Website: macys
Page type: billing-address
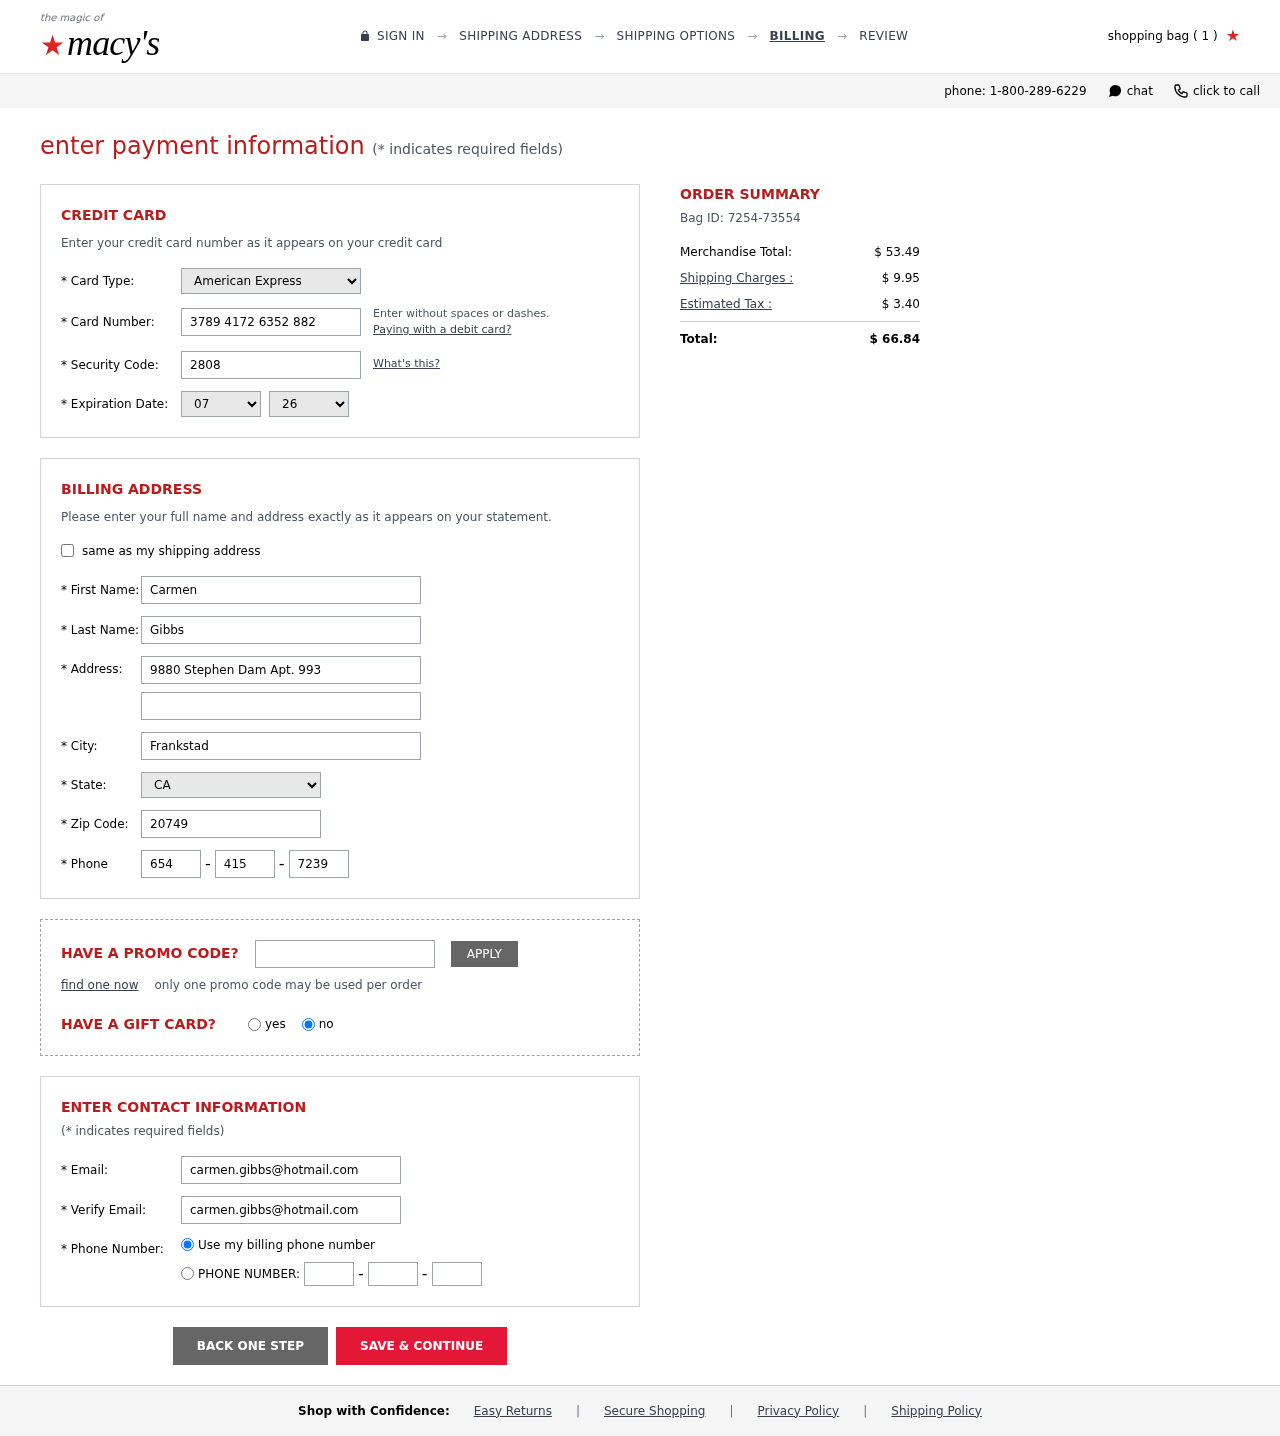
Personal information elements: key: PII_CARD_CVV
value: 2808
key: PII_CARD_EXPIRY_MONTH
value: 07
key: PII_CARD_EXPIRY_YEAR
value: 26
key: PII_CARD_NUMBER
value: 3789 4172 6352 882
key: PII_CARD_TYPE
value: American Express
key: PII_CITY
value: Frankstad
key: PII_EMAIL
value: carmen.gibbs@hotmail.com
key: PII_FIRSTNAME
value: Carmen
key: PII_LASTNAME
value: Gibbs
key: PII_PHONE_AREA
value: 654
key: PII_PHONE_PREFIX
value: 415
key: PII_PHONE_SUFFIX
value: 7239
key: PII_POSTCODE
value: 20749
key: PII_STATE_ABBR
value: CA
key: PII_STREET
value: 9880 Stephen Dam Apt. 993
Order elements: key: ORDER_NUM_ITEMS
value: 1
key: ORDER_ID
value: Bag ID: 7254-73554
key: ORDER_SUBTOTAL
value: $ 53.49
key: ORDER_SHIPPING_COST
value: $ 9.95
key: ORDER_TAX
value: $ 3.40
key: ORDER_TOTAL
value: $ 66.84